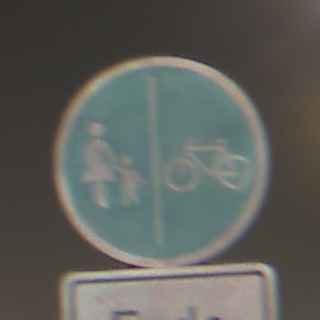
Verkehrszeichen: GetrennterRadUndGehwegRadwegRechts
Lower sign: HinweisDurchVerbaleAngabe2
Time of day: Night
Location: Outdoor (Urban)
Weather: PartlyCloudy
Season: NotSpecified
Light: Artificial